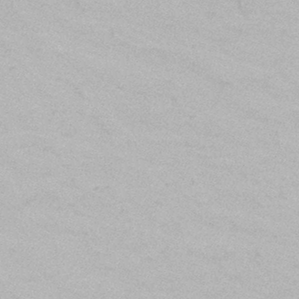
Label: frost